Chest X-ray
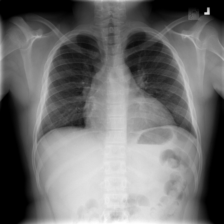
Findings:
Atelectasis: negative
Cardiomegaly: positive
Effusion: negative
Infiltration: negative
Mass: negative
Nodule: negative
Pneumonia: negative
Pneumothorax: negative
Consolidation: negative
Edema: negative
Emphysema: negative
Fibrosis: negative
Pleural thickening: negative
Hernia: negative